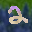
Label: 2